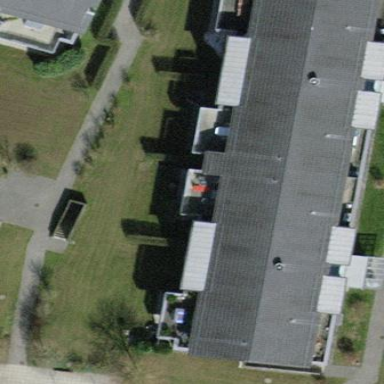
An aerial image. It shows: Building with tiled roof.